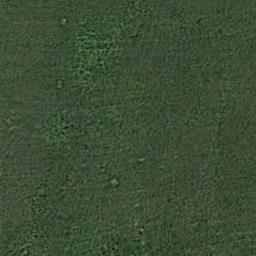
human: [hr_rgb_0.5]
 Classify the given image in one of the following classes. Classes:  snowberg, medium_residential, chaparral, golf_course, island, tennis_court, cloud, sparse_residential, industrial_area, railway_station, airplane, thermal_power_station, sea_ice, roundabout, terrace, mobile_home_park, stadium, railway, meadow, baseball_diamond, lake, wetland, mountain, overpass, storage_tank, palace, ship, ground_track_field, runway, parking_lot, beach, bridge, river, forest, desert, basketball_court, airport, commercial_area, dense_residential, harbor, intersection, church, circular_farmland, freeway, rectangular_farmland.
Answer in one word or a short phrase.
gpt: meadow